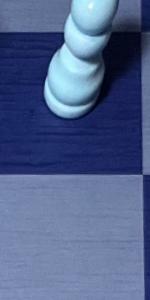
Label: Empty